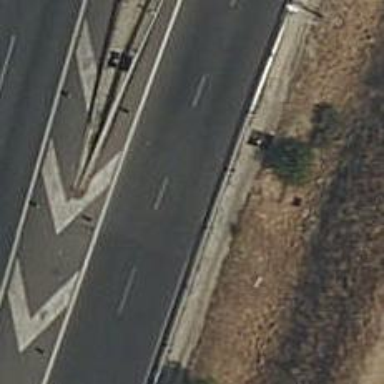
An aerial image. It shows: Motorway link.